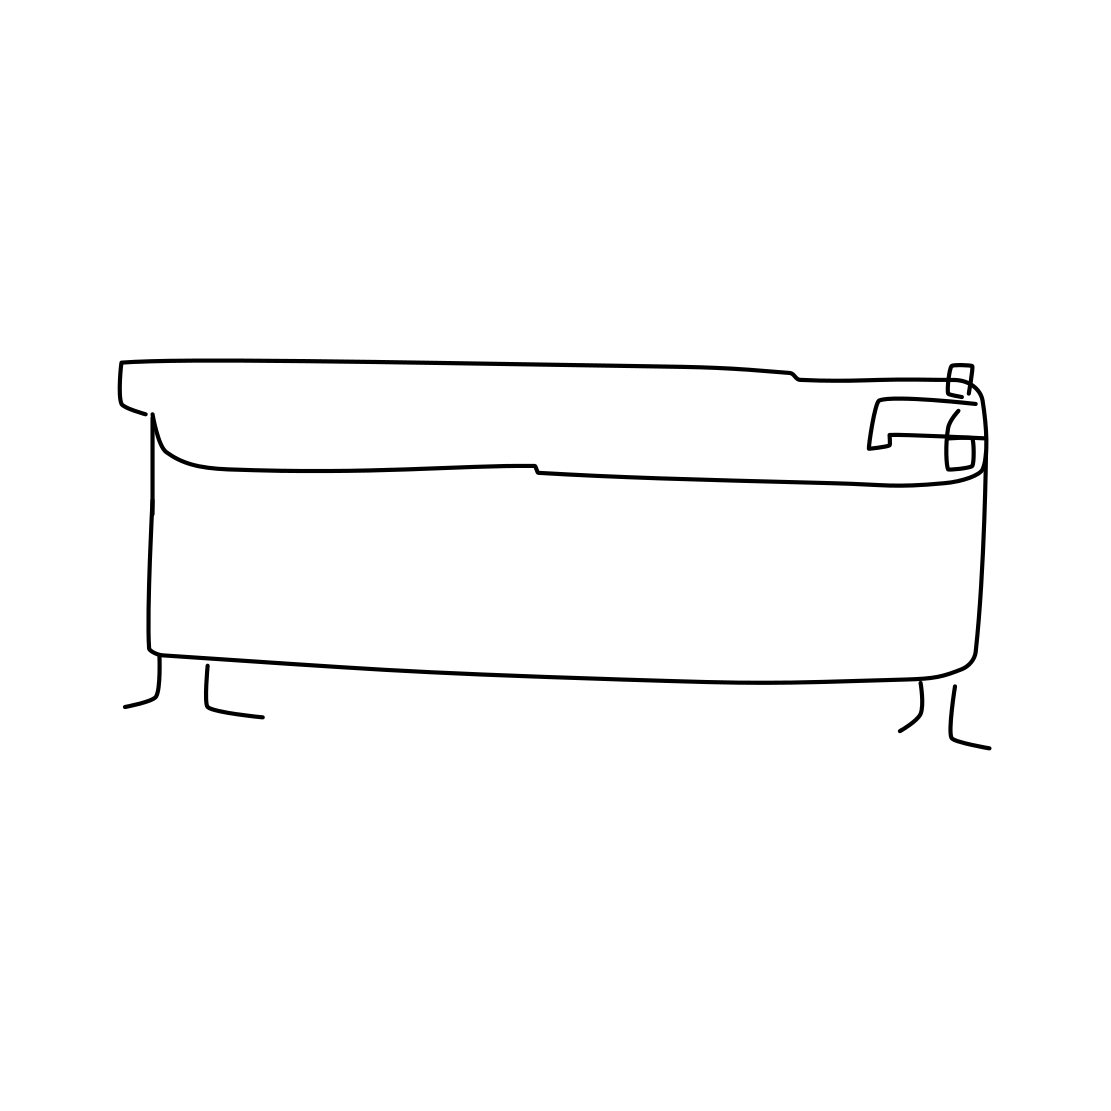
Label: bathtub